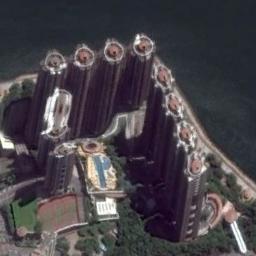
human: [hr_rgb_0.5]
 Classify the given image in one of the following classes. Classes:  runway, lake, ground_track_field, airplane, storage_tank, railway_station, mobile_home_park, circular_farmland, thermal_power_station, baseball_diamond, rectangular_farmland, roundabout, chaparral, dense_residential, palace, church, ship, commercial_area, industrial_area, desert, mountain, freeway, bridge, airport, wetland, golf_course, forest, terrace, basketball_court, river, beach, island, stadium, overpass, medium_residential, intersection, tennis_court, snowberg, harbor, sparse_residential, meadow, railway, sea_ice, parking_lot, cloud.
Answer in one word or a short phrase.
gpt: commercial_area